Chest X-ray:
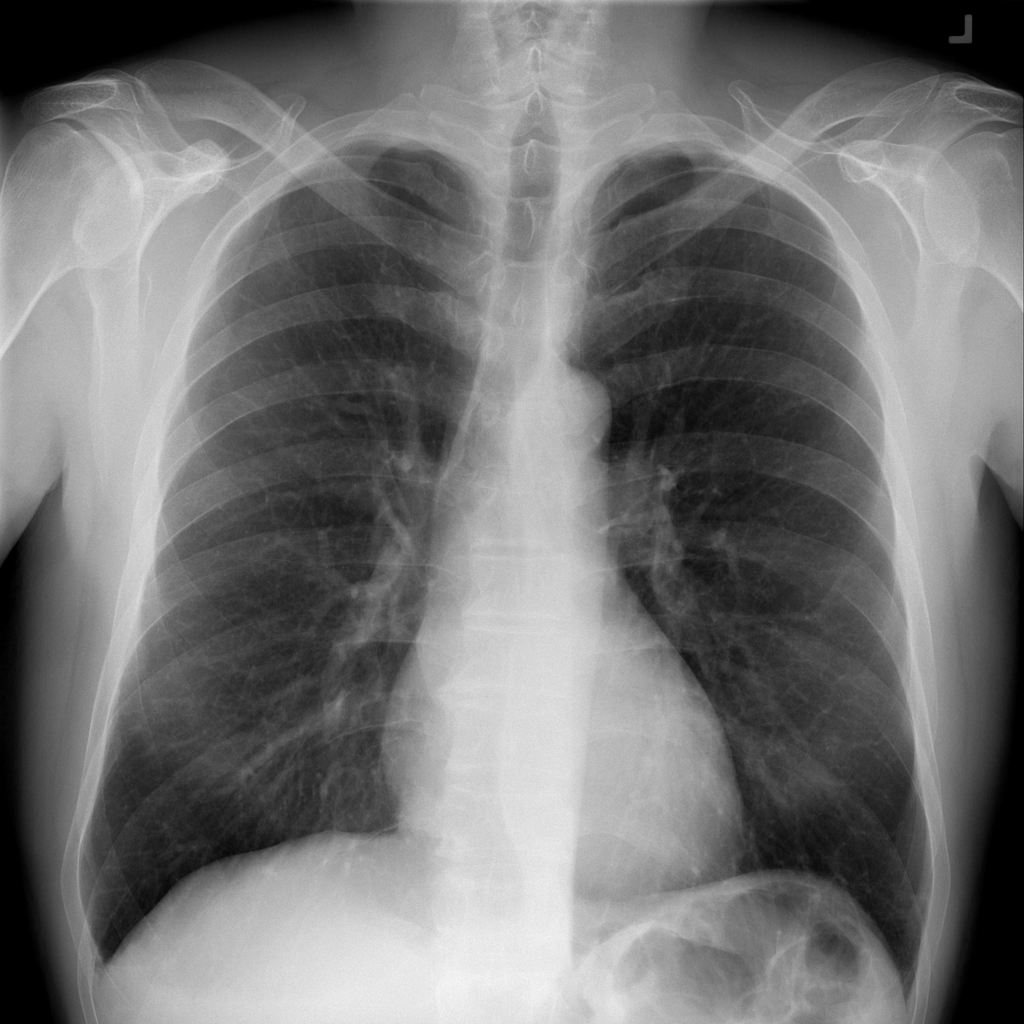
No abnormal finding: yes